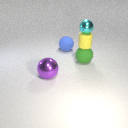
small yellow rubber cylinder above large green rubber sphere